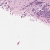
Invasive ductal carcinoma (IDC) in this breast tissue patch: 1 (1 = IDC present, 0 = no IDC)